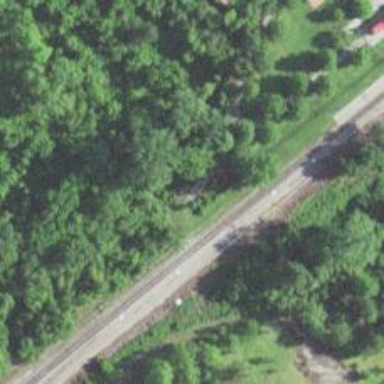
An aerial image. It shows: Footway on bridge.